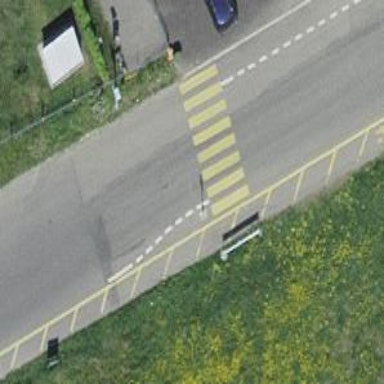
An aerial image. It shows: Marked crossing on the road.